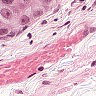
Metastatic tissue present: yes